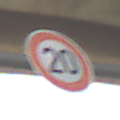
Verkehrszeichen: Geschwindigkeit20
Umgebung: Roofed, Beach
Tageszeit: Midday
Wetter: Overcast
Licht: Natural
Jahreszeit: NotSpecified
Kontrast: LowContrast